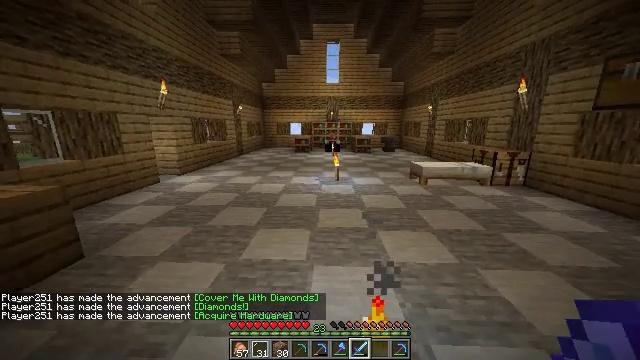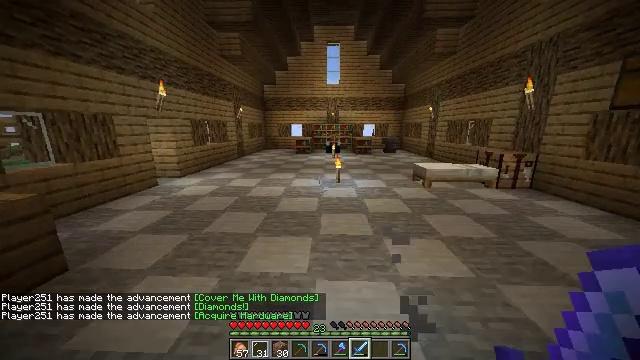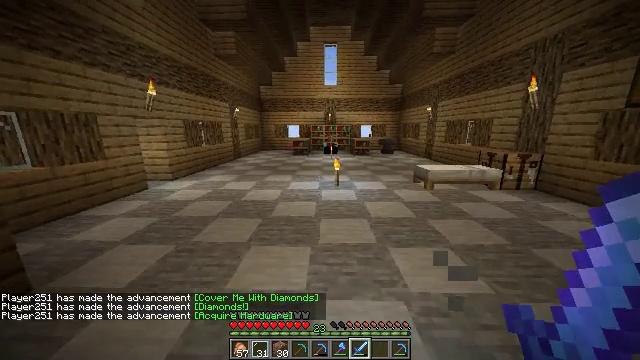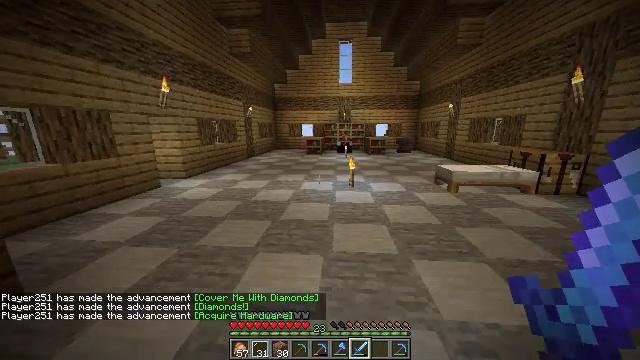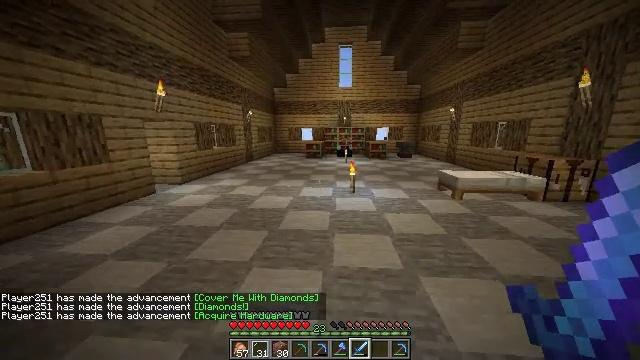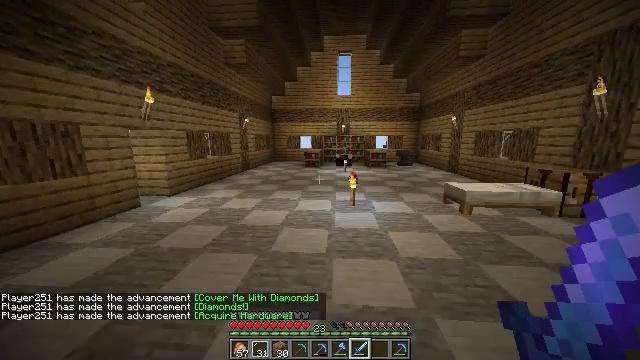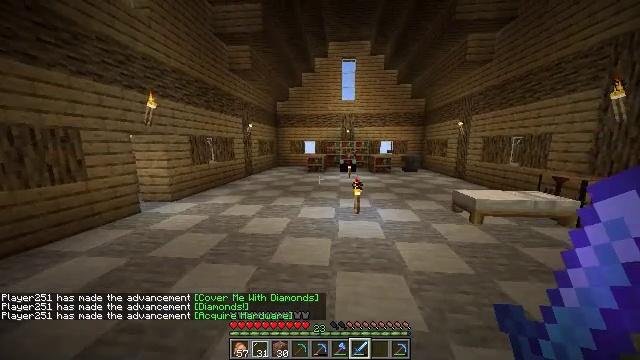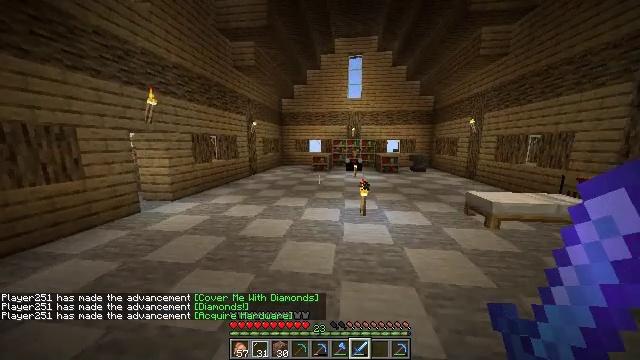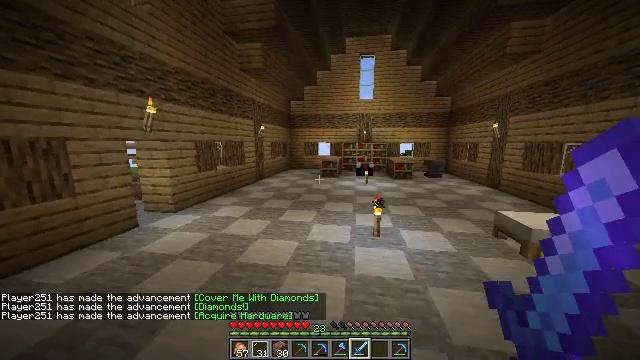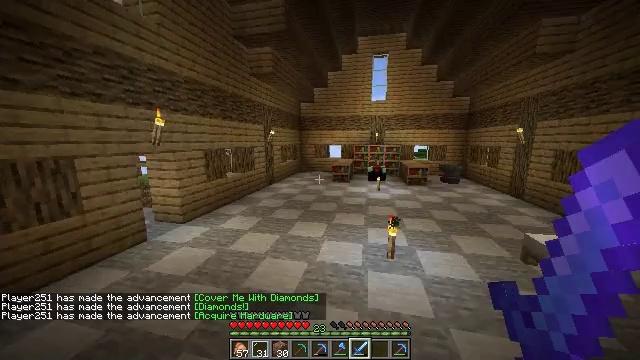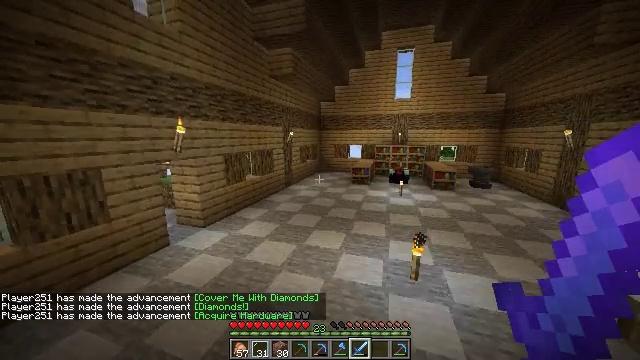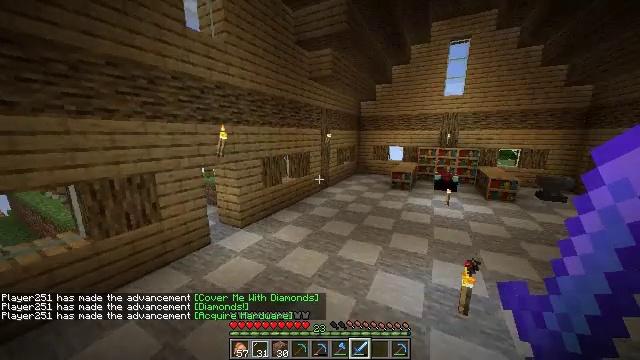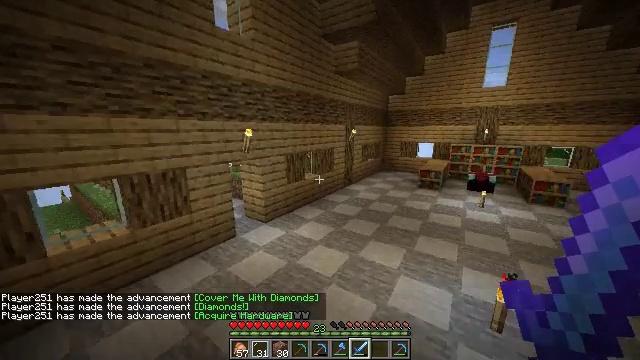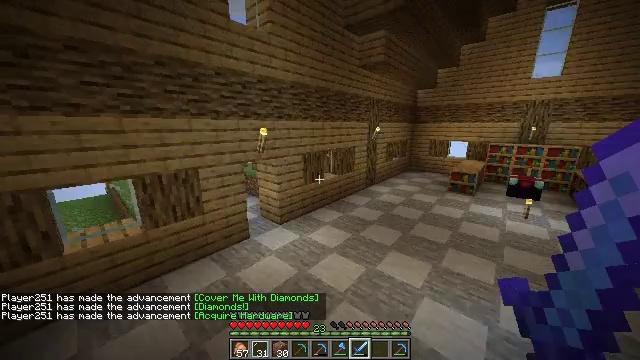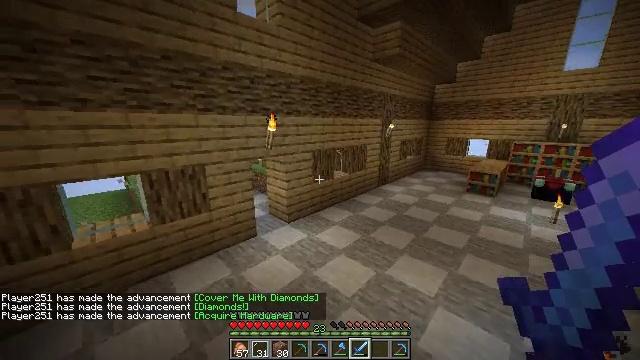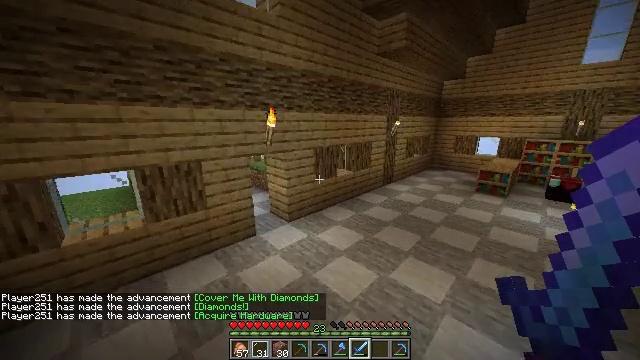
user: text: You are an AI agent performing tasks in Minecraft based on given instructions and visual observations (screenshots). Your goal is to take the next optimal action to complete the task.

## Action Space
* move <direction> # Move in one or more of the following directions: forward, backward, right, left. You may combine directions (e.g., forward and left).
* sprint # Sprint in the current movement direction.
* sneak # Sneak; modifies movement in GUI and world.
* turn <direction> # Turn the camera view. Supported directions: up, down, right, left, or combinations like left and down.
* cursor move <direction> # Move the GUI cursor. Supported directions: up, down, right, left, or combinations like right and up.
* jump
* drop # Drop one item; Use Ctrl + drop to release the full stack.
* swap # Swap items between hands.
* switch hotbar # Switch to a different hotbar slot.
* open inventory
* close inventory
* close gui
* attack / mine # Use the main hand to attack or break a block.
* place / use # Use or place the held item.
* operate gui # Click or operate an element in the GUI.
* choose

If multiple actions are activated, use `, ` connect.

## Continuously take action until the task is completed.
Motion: motion action
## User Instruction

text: Open your crafting interface to make an emerald.
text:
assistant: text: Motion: move forward, sprint
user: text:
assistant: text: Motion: move forward, sprint
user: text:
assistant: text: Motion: move forward, sprint, turn left
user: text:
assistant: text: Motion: move forward, turn up
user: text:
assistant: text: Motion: move forward, turn up
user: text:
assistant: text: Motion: move forward, sprint, turn left and up
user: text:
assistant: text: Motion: move forward, sprint, turn left
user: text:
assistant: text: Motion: move forward, sprint, turn left, jump
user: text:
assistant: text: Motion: move forward, turn left, jump
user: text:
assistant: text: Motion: move forward, turn left and down, jump
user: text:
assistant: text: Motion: move forward, turn left, jump
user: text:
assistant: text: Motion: move forward, turn left and down, jump
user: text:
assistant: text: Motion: move forward, turn left and down, jump
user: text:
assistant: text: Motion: move forward, turn left, jump
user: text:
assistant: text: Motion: move forward, turn left, jump
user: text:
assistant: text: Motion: move forward, turn left, jump
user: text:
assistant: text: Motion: move forward, sprint, turn left, jump
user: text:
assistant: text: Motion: move forward, sprint, turn left, jump
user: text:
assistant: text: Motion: move forward, sprint, turn left, jump
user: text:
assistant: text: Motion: move forward, turn left, jump
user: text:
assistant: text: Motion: move forward, turn left
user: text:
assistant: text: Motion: move forward, turn left
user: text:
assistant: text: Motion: move forward, turn left
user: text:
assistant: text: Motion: move forward, turn left and up
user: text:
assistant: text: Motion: move forward, turn left
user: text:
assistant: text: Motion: move forward, turn left
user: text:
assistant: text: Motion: move forward, turn left
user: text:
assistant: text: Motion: move forward, turn left
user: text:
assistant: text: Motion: move forward, sprint, turn left
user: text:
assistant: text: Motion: move forward, sprint, turn left